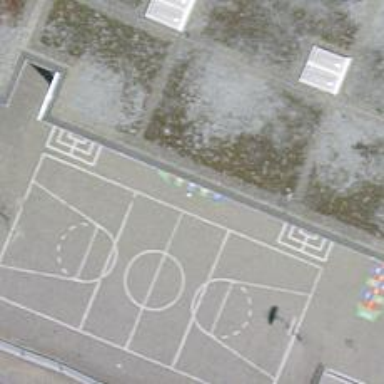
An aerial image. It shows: Kindergarten.